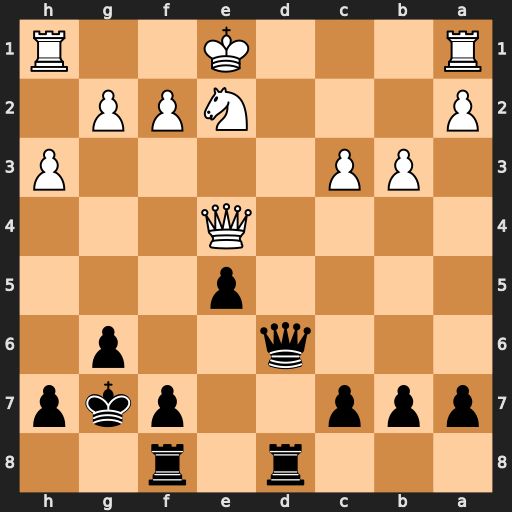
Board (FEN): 3r1r2/ppp2pkp/3q2p1/4p3/4Q3/1PP4P/P3NPP1/R3K2R
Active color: b
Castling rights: KQ
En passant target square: -
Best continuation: Qd2+ Kf1 Qd1+ Rxd1 Rxd1#